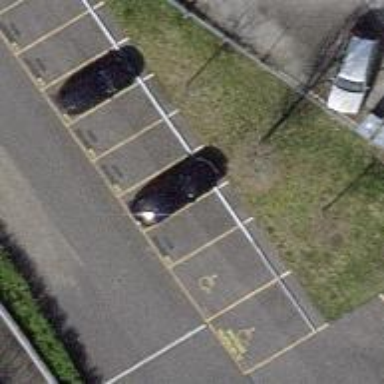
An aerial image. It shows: Asphalt parking lane.